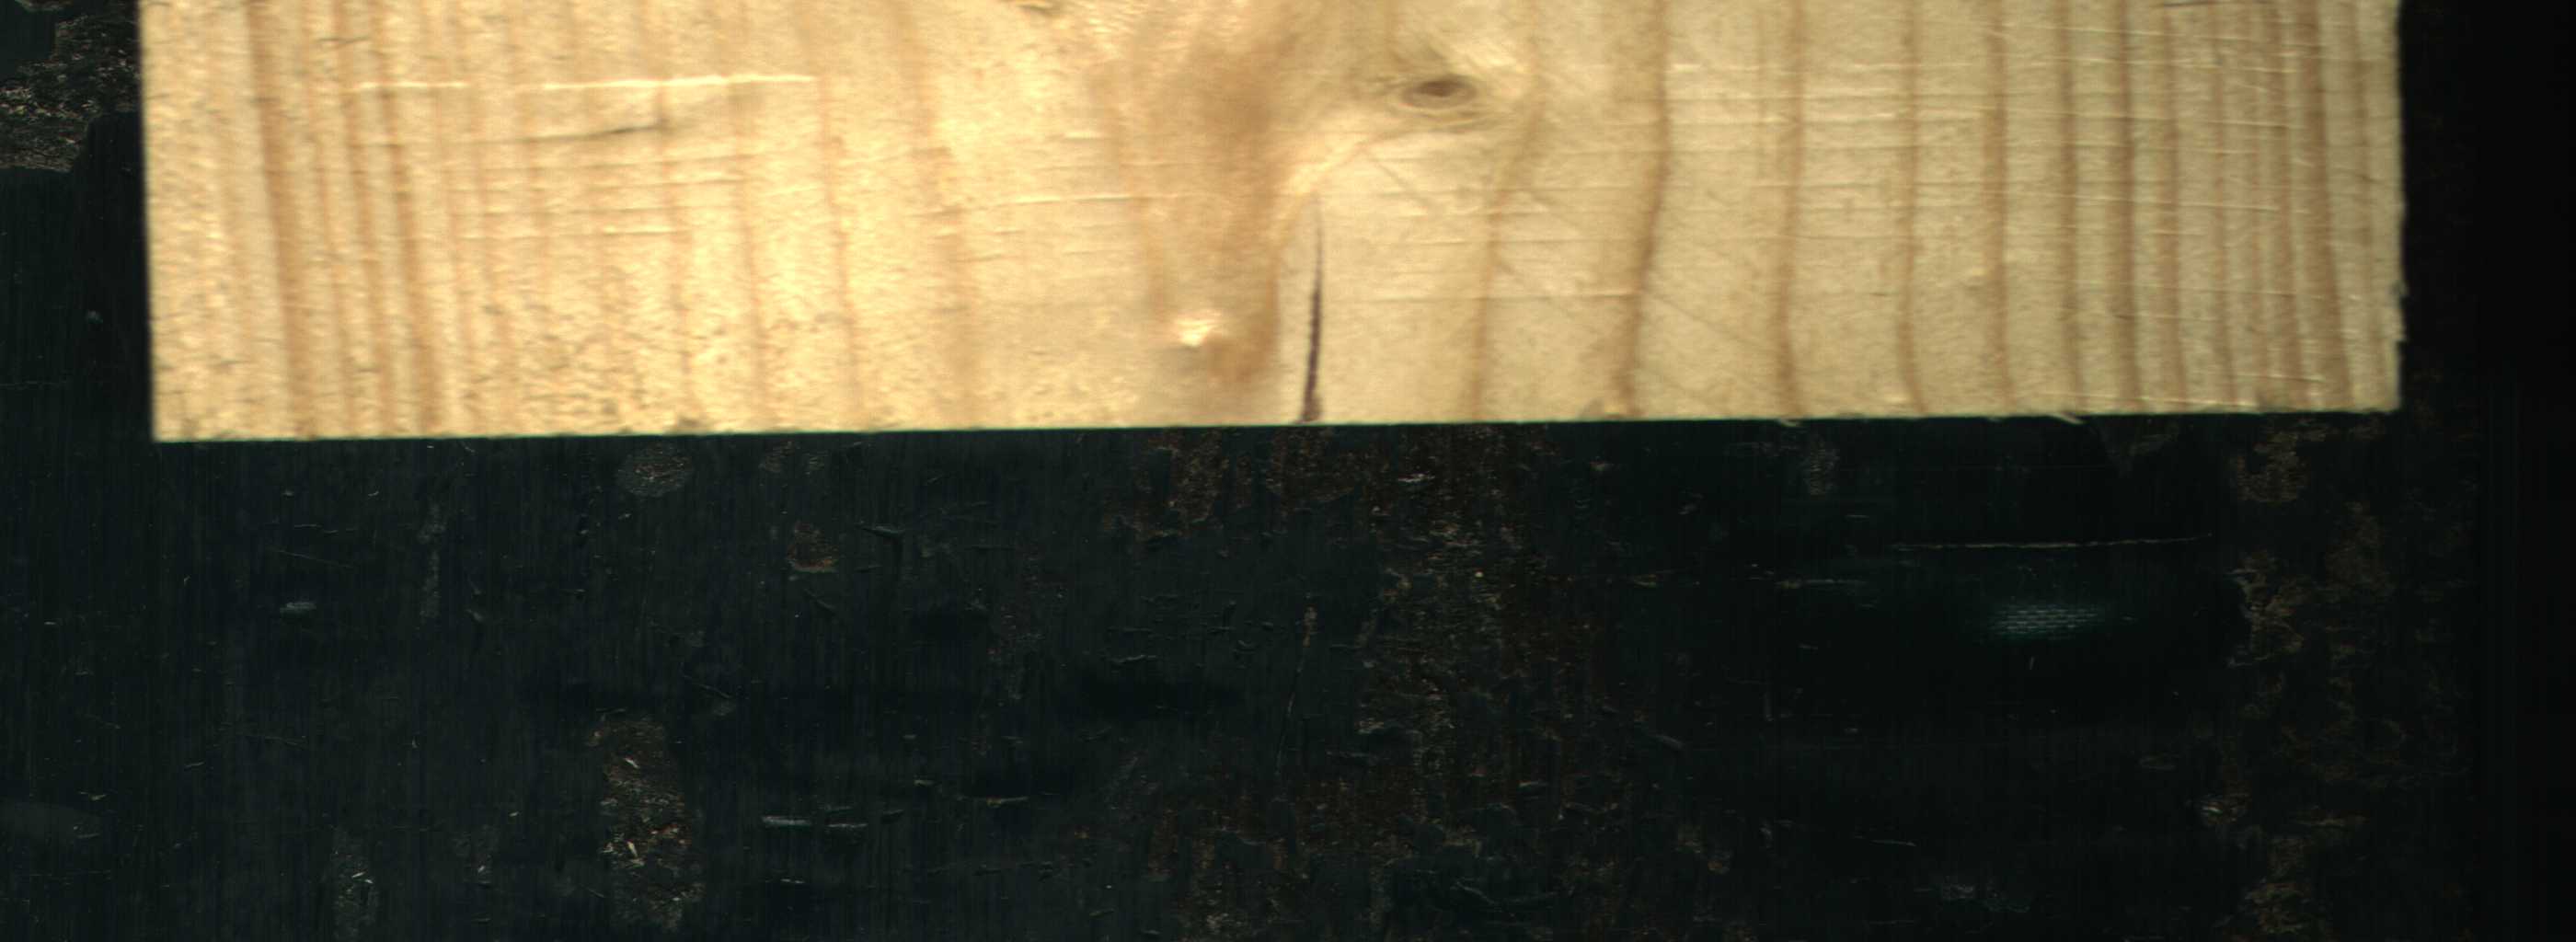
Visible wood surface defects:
Crack
Live_Knot